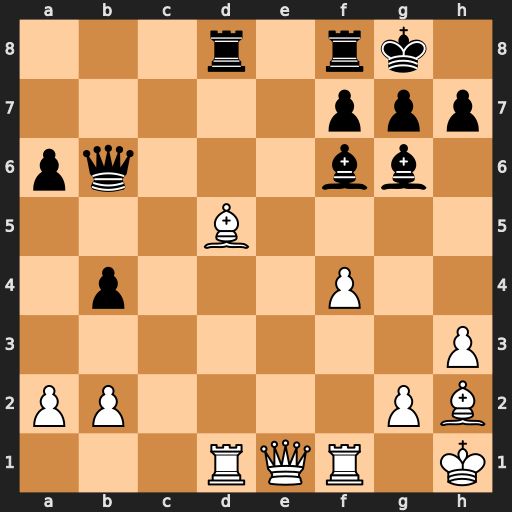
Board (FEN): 3r1rk1/5ppp/pq3bb1/3B4/1p3P2/7P/PP4PB/3RQR1K
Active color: w
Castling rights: -
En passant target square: -
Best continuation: f5 Bh5 g4 Bxg4 hxg4 Rxd5 Rxd5